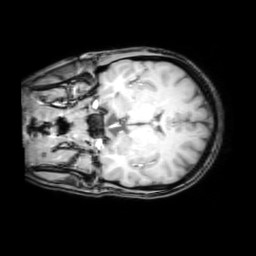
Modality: T1w
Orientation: coronal
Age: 20
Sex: female
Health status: healthy
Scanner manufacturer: philips
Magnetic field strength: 3 T
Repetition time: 0.012 s
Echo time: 0.0037 s